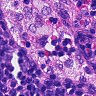
Metastatic tissue present: no